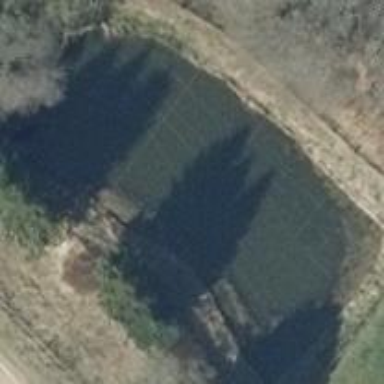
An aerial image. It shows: Pond with natural water.